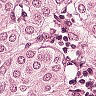
Metastatic tissue present: yes